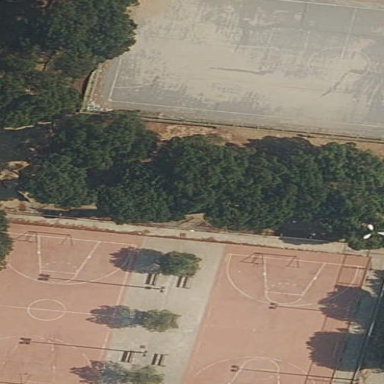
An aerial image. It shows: Basketball court with asphalt surface.